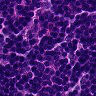
Metastatic tissue present: no